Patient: sex M, age 57
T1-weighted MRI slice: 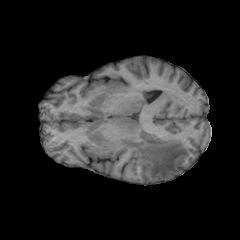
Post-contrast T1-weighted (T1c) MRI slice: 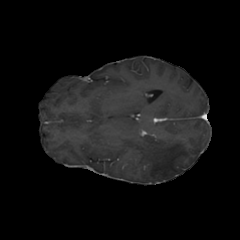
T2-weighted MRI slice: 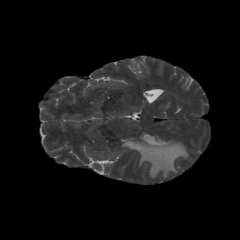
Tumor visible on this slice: yes
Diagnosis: Glioblastoma, IDH-wildtype
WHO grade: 4